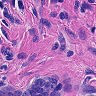
Metastatic tissue present: yes